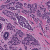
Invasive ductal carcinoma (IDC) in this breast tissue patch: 1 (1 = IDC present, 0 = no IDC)